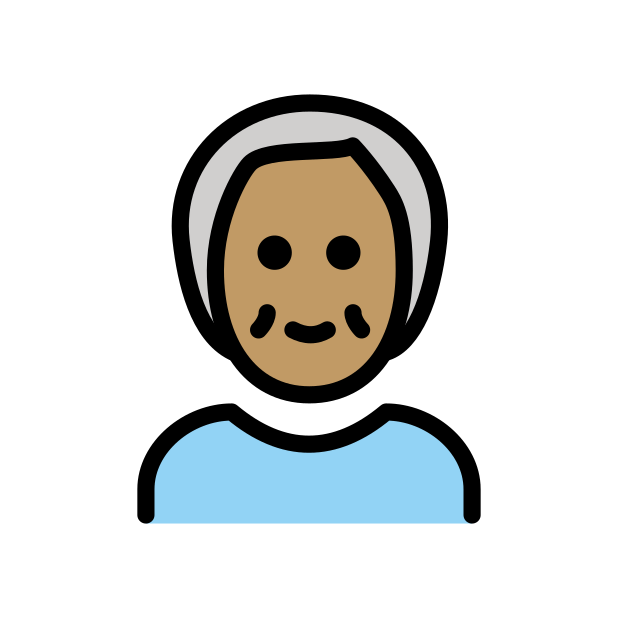
older person: medium skin tone